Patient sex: M
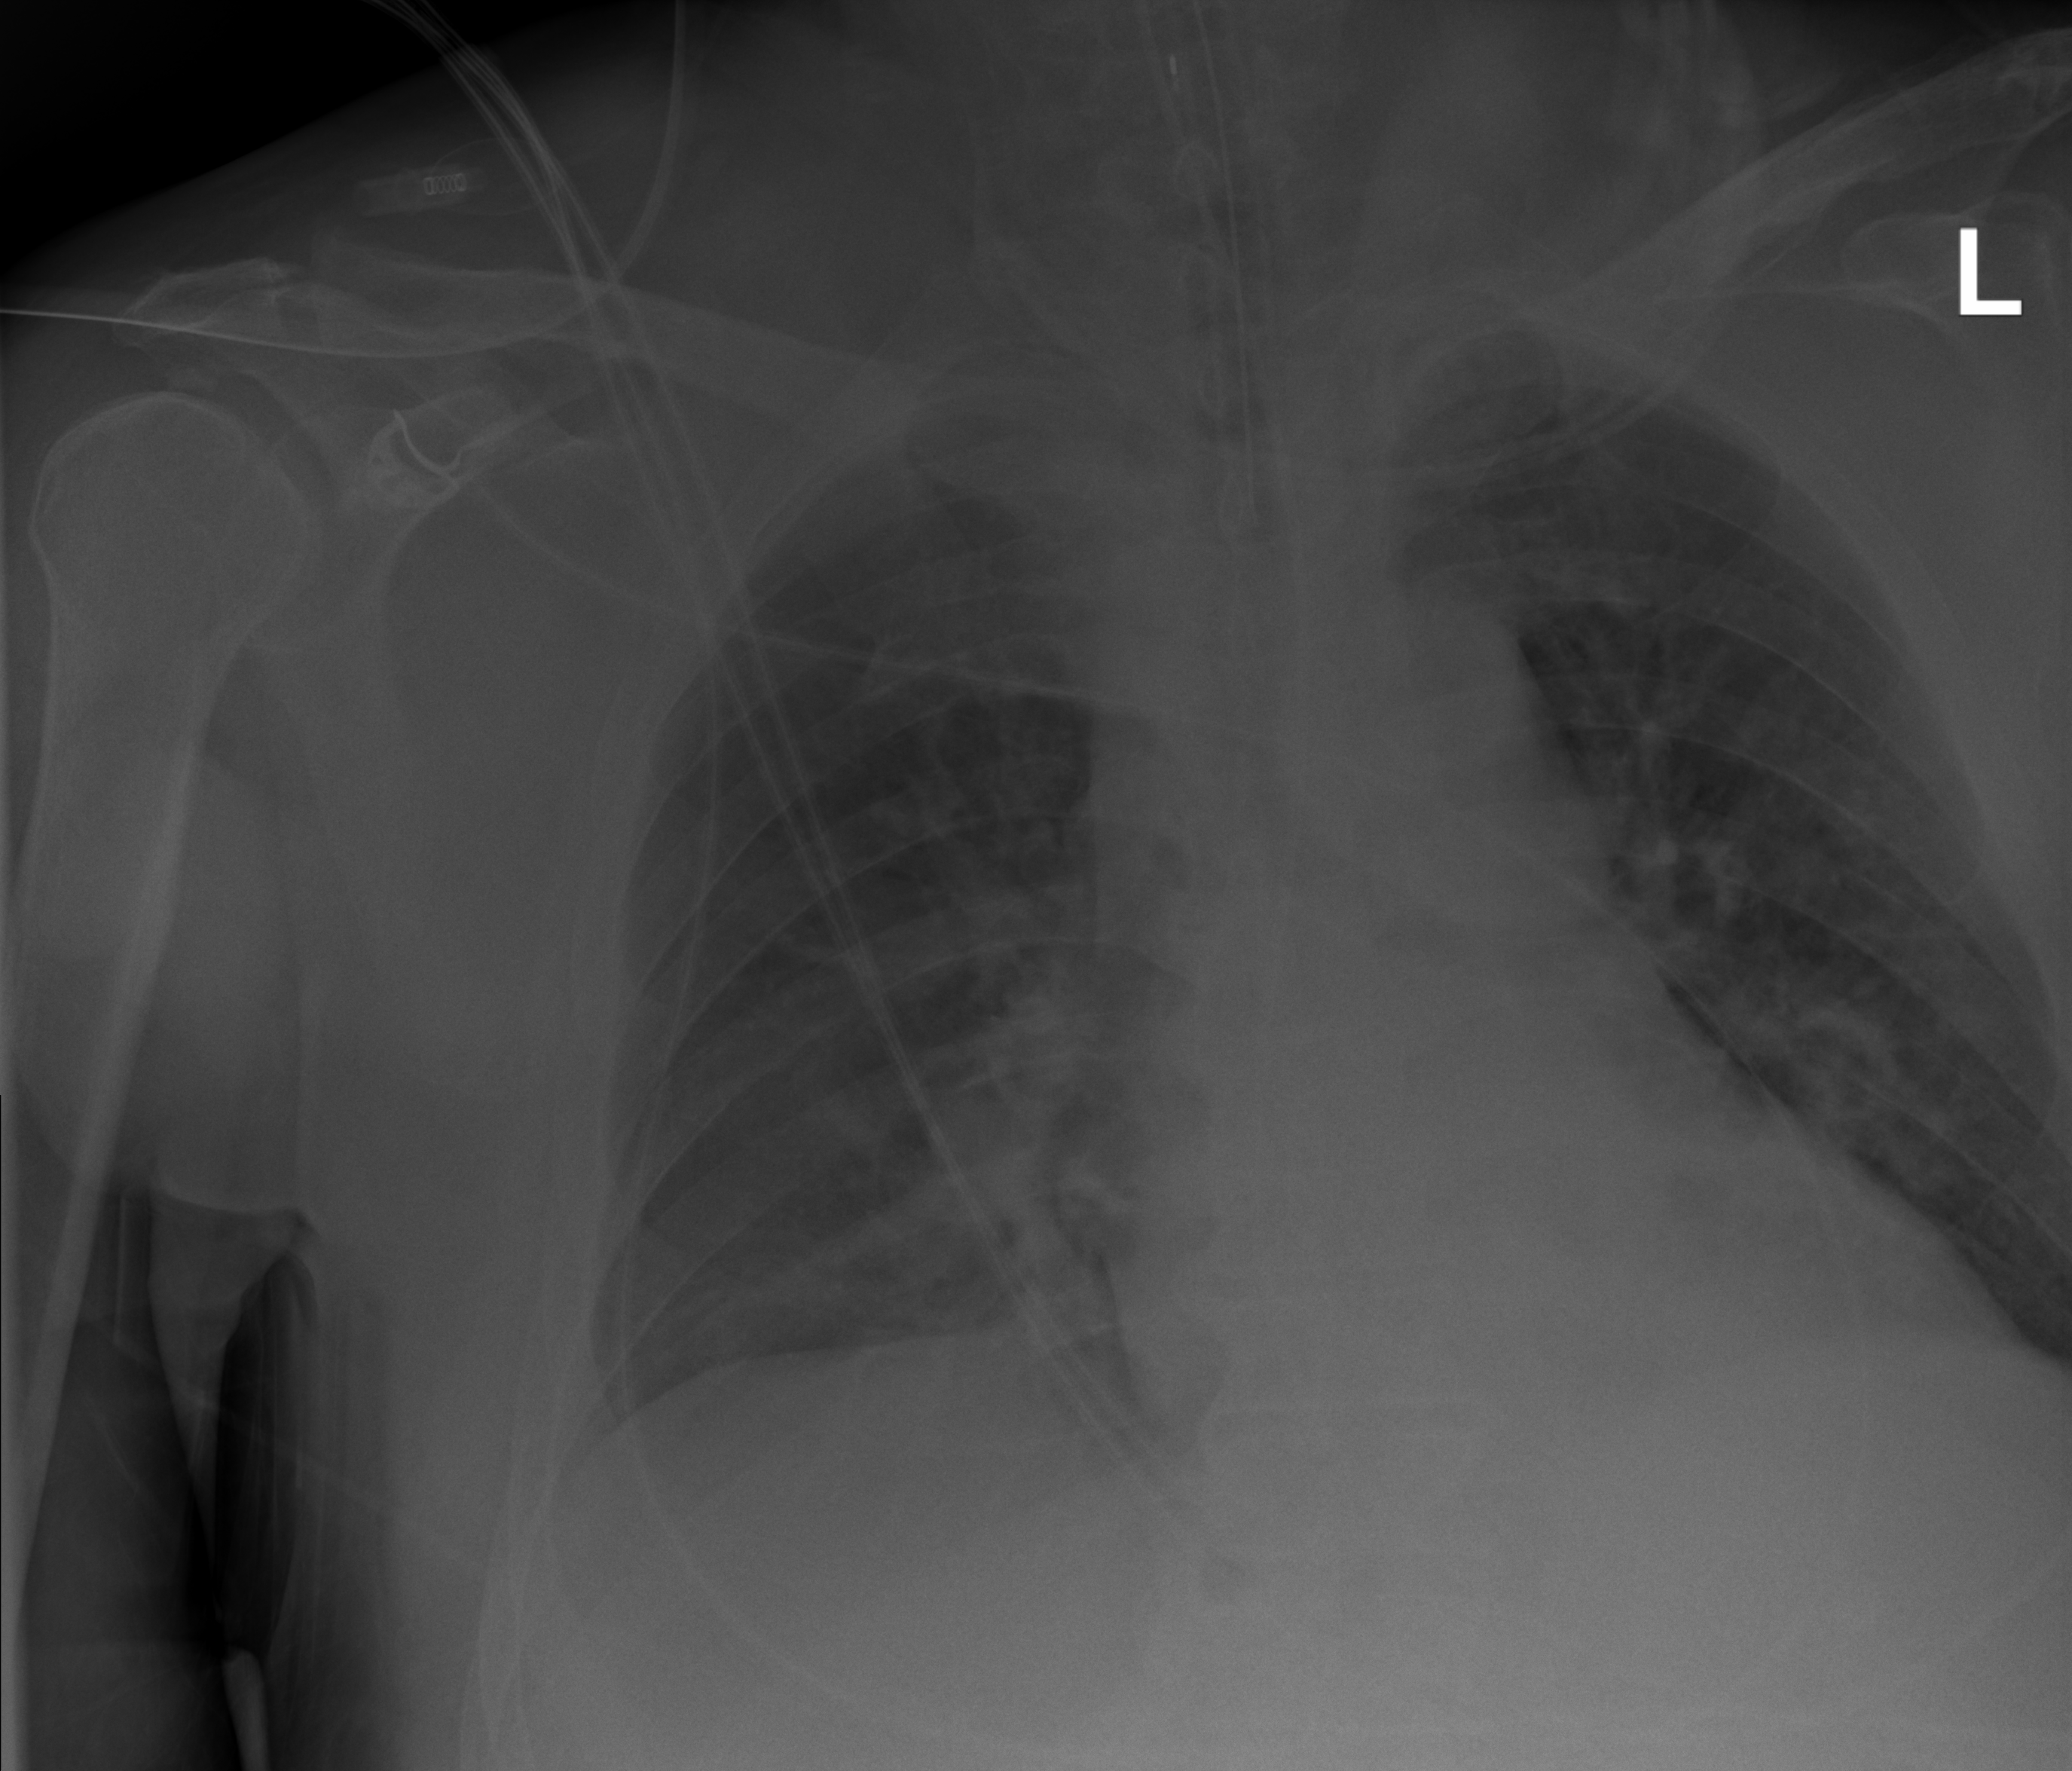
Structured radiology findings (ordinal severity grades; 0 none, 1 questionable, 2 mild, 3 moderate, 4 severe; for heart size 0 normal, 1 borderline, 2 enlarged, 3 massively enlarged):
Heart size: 1
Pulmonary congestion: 0
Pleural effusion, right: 0
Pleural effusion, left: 0
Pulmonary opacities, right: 2
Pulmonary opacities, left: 0
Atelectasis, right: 2
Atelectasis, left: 2